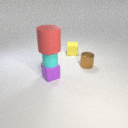
small yellow rubber cube behind small purple rubber cube